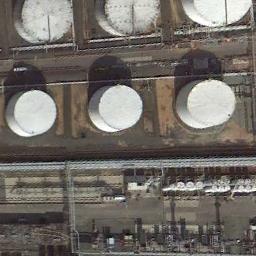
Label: storage_tank